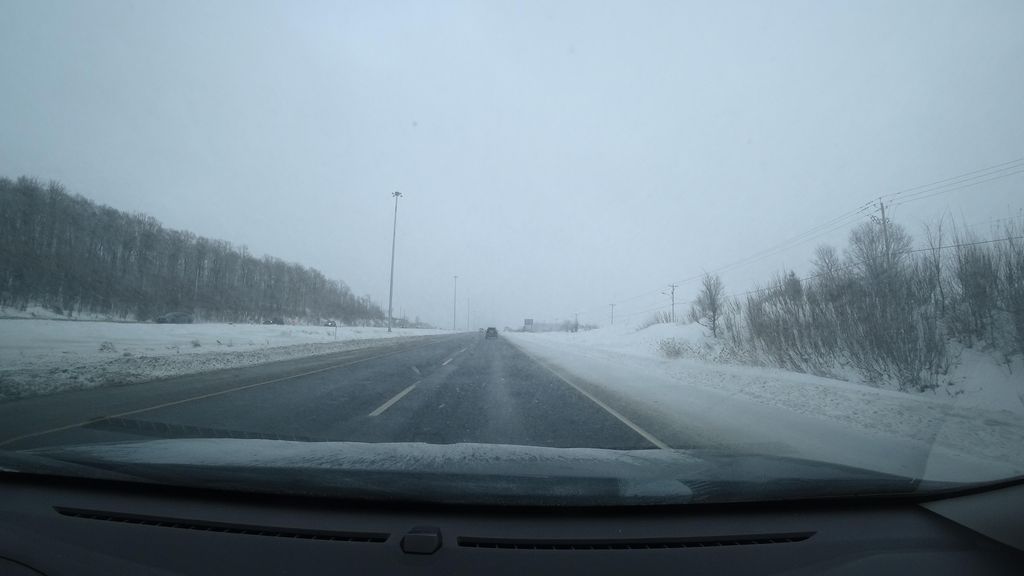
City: quebec_city